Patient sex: M
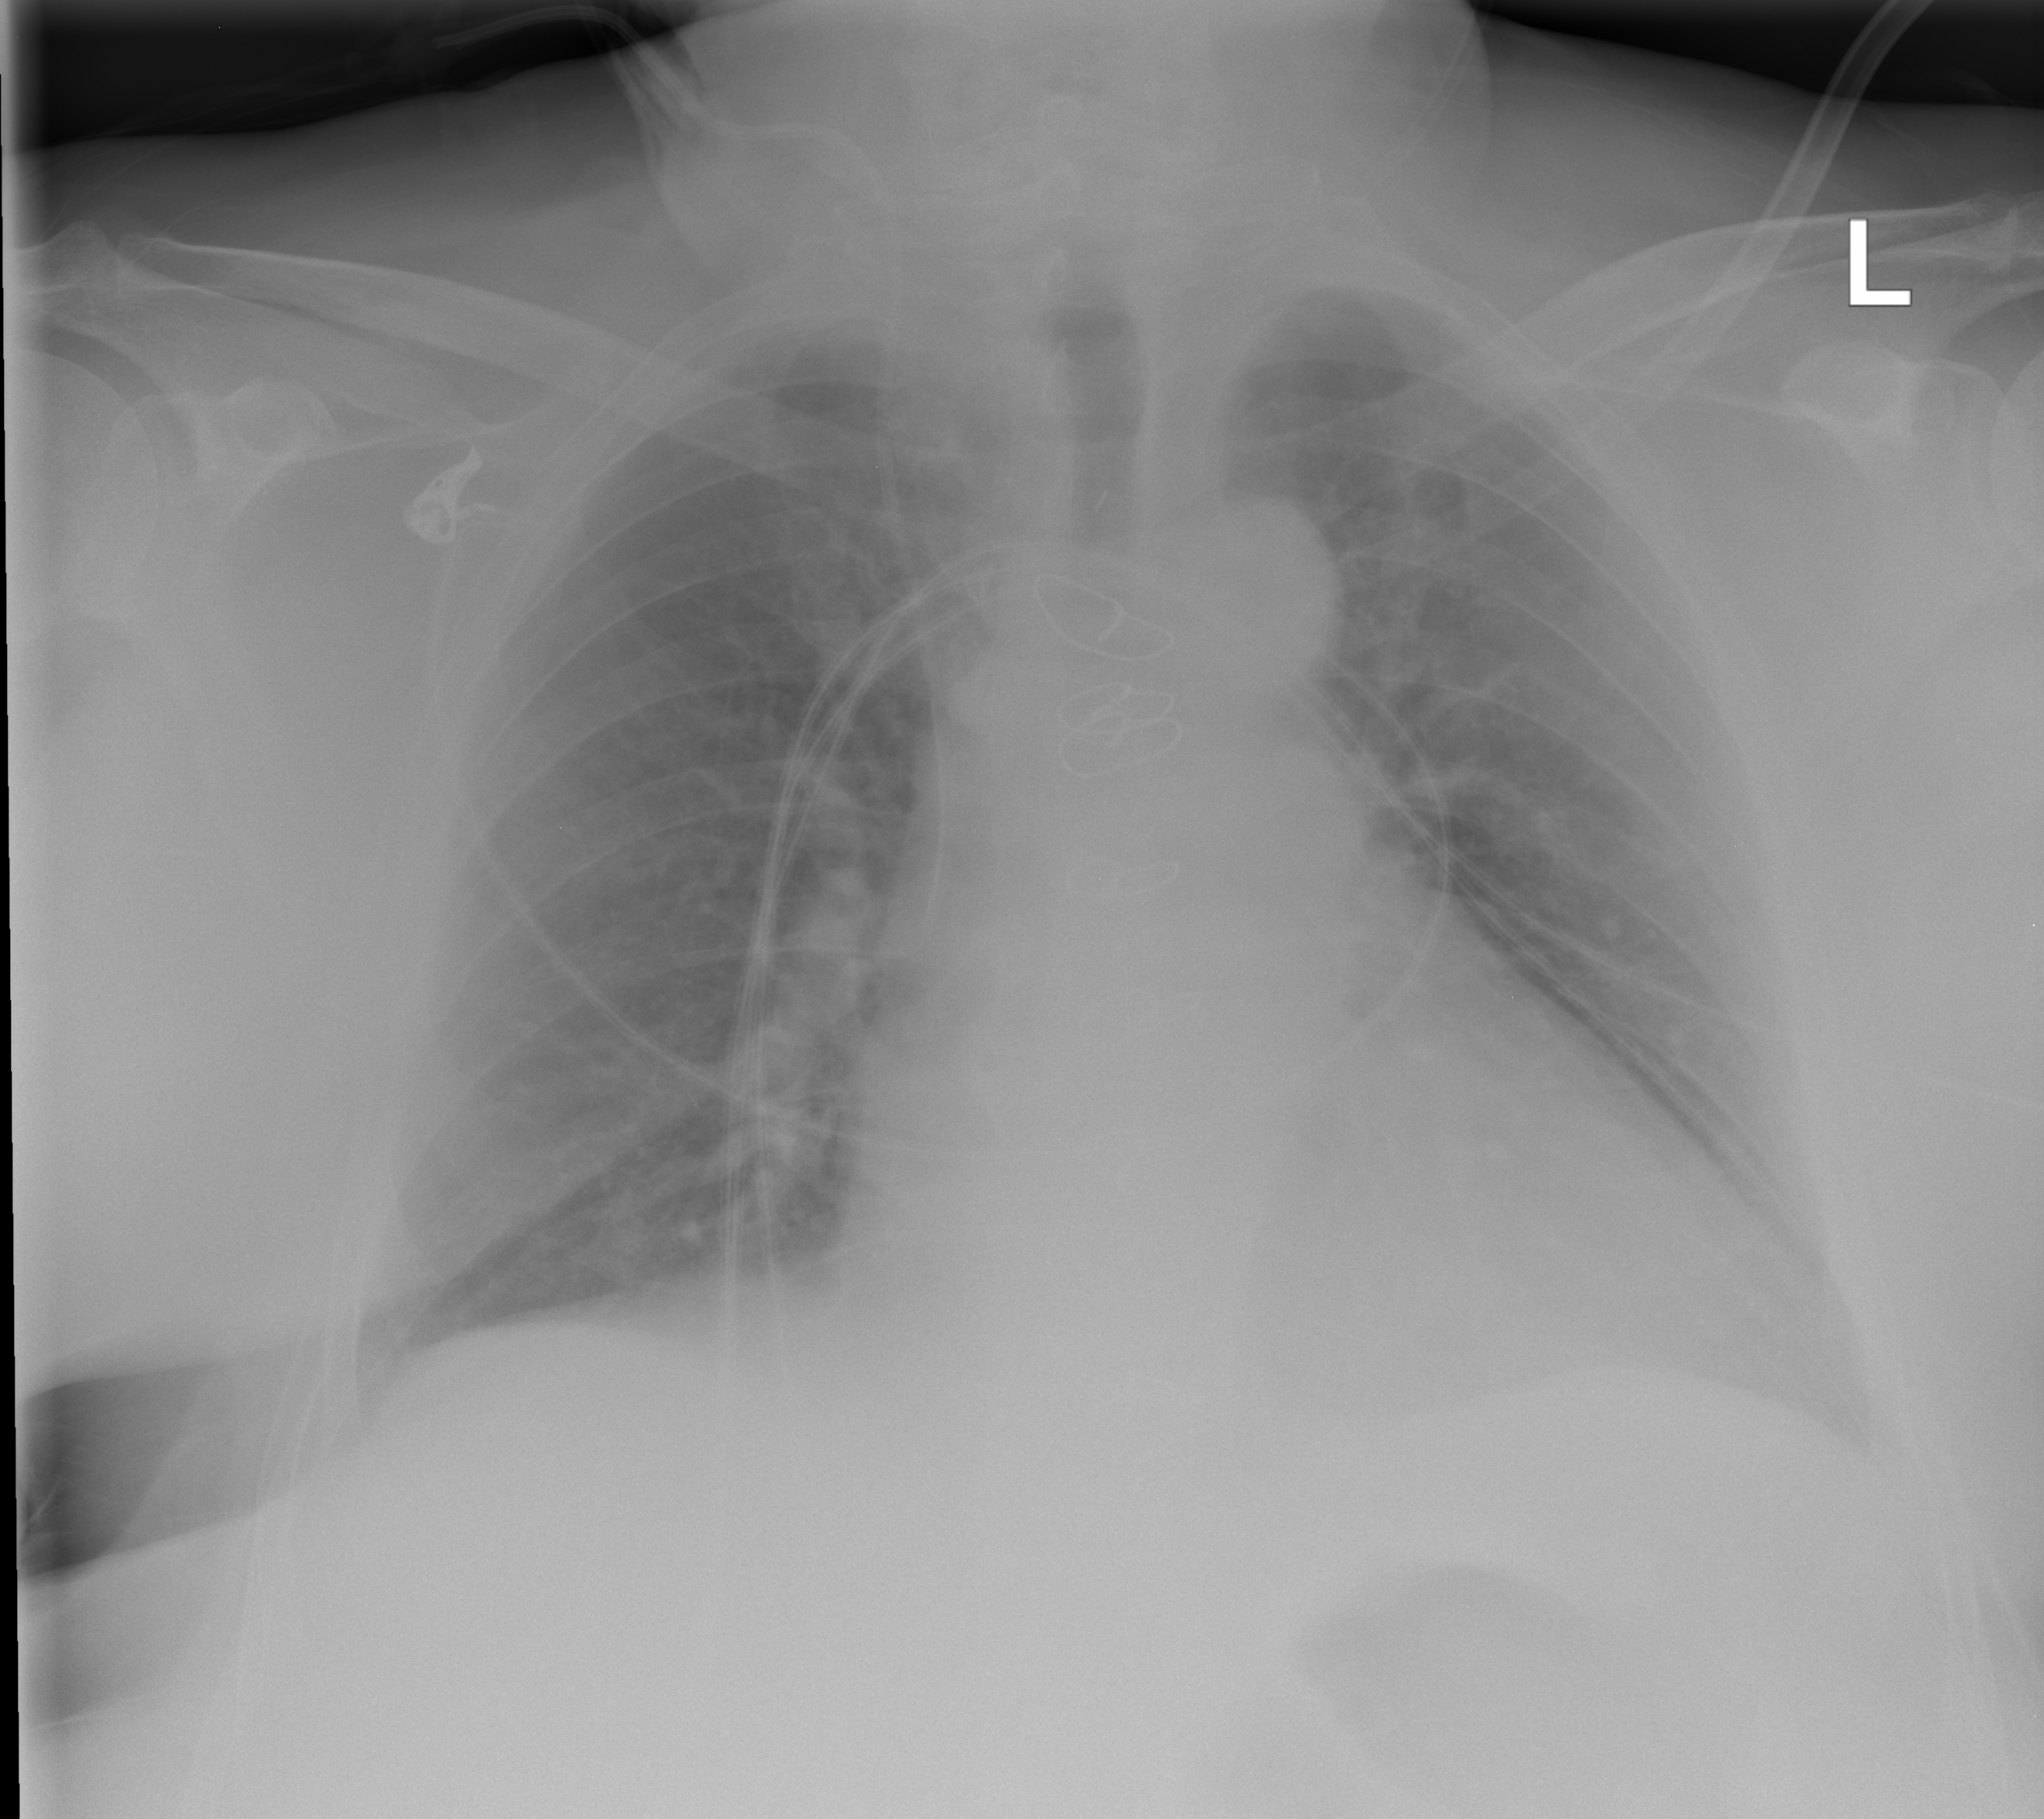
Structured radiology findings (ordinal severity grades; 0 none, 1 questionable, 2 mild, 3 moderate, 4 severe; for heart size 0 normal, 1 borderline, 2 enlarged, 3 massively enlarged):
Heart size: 2
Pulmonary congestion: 2
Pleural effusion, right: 0
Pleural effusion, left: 0
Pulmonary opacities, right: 0
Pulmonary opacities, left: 0
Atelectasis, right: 0
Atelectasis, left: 0